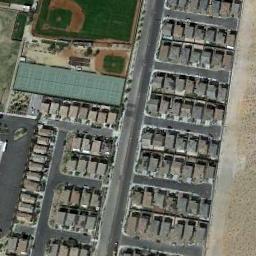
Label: baseball_diamond